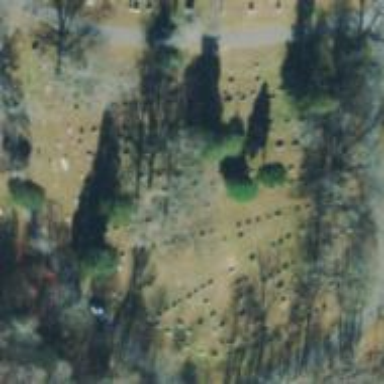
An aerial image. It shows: Sector within cemetery.